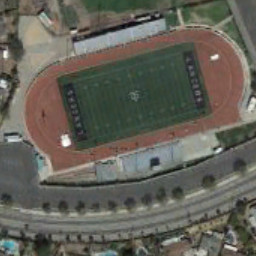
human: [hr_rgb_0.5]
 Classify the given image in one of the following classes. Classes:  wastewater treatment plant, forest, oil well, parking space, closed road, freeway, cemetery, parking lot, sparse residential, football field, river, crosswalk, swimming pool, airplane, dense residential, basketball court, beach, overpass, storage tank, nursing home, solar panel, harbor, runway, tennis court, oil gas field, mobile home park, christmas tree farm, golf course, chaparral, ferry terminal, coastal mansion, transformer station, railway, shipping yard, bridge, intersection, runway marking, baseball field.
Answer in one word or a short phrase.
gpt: football field